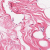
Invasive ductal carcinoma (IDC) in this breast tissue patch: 0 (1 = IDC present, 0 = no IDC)